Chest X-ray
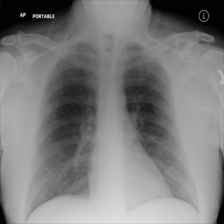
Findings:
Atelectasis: negative
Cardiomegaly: negative
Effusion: negative
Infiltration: negative
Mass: negative
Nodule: negative
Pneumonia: negative
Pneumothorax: negative
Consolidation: negative
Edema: negative
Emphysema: negative
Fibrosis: negative
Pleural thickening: negative
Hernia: negative